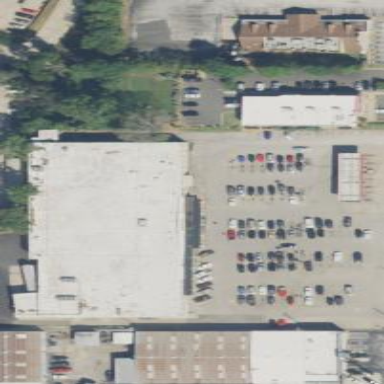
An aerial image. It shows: Supermarket building.